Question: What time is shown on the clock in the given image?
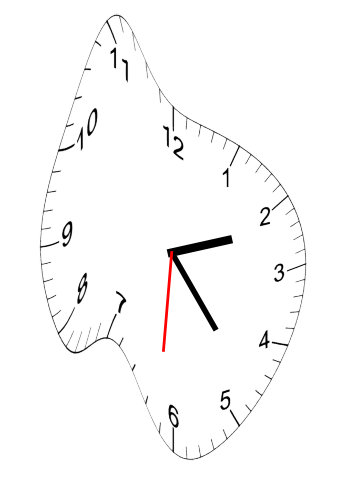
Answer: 02:23:31